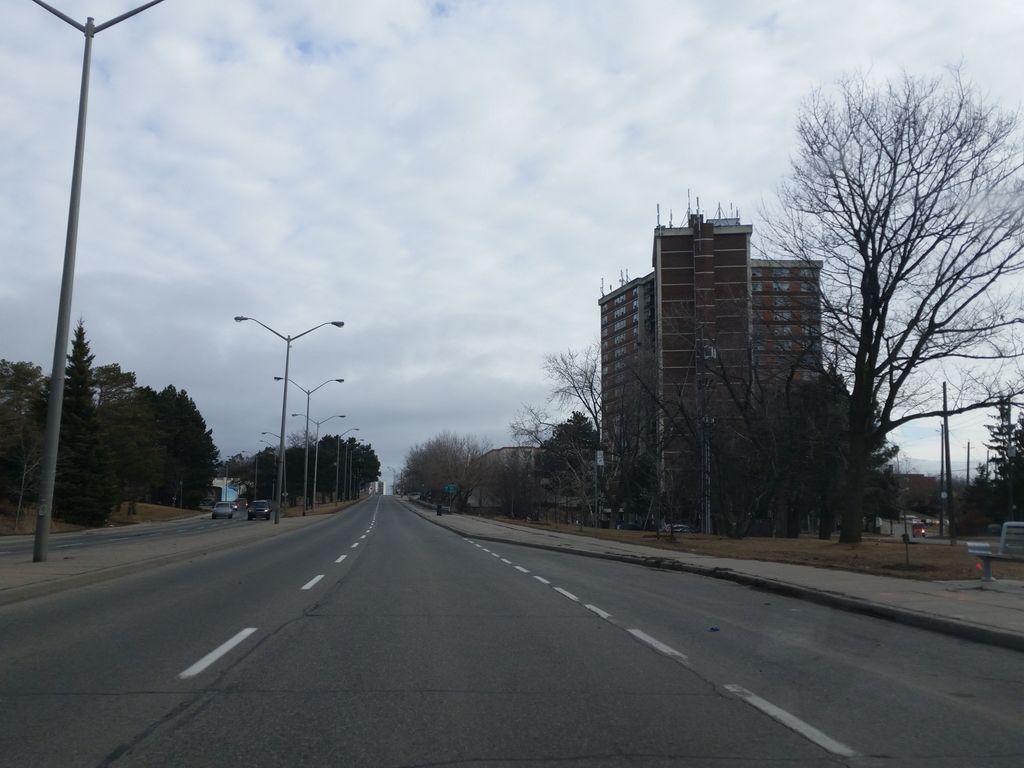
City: toronto